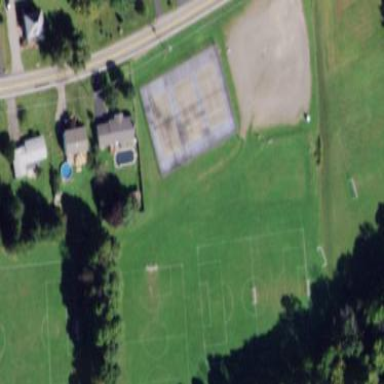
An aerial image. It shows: Tennis court on pitch.